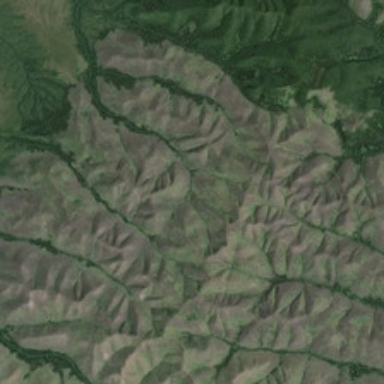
There are many rivers in the mountain .